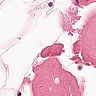
Metastatic tissue present: no